Interaction volume radius: 5 \u00c5
Interaction volume height: 25 \u00c5
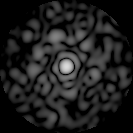
Disorder parameter: 0.8375